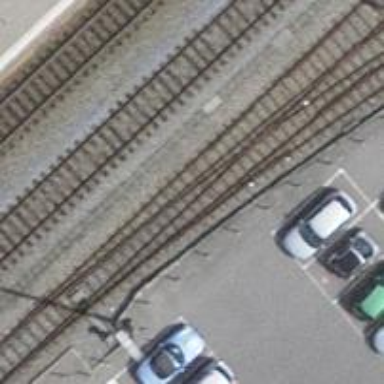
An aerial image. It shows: Railway switch.